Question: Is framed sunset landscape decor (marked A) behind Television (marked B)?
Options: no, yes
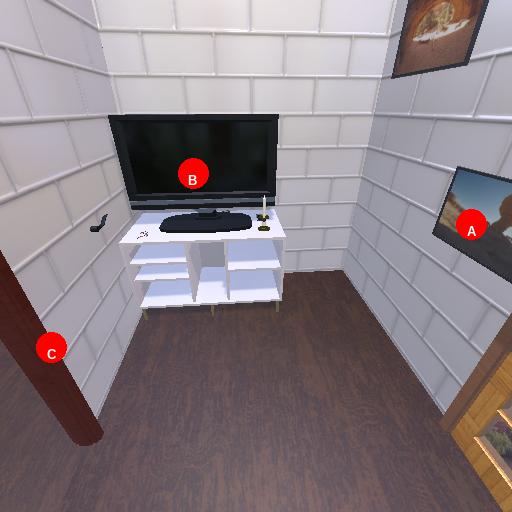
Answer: no